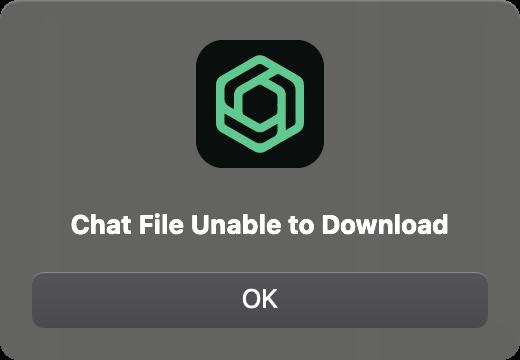
Accessibility tree:
{"name": "", "role": "AXWindow", "description": "alert", "role_description": "dialogue", "value": null, "position": "734.00;242.00", "size": "260;180", "children": [{"name": null, "role": "AXImage", "description": "Bussiness AI alert", "role_description": "image", "value": null, "position": "98.00;20.00", "size": "64;64", "children": []}, {"name": null, "role": "AXStaticText", "description": null, "role_description": "text", "value": "Chat File Unable to Download", "position": "18.00;104.00", "size": "224;16", "children": []}, {"name": null, "role": "AXStaticText", "description": null, "role_description": "text", "value": "", "position": "20.00;-43.00", "size": "8;14", "children": []}, {"name": "OK", "role": "AXButton", "description": null, "role_description": "button", "value": null, "position": "10.00;130.00", "size": "240;40", "children": []}]}